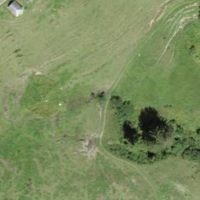
EUNIS habitat code: 26
Species observed at this site:
Rumex alpinus
Caltha palustris